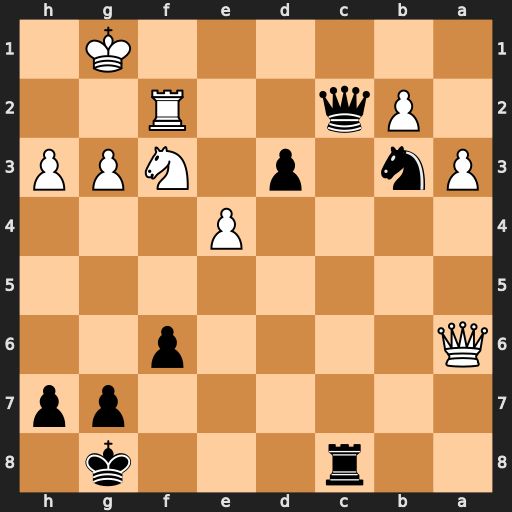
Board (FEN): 2r3k1/6pp/Q4p2/8/4P3/Pn1p1NPP/1Pq2R2/6K1
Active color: b
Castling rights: -
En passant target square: -
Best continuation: d2 Qe6+ Kh8 Nxd2 Nxd2